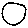
Label: circle